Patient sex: M
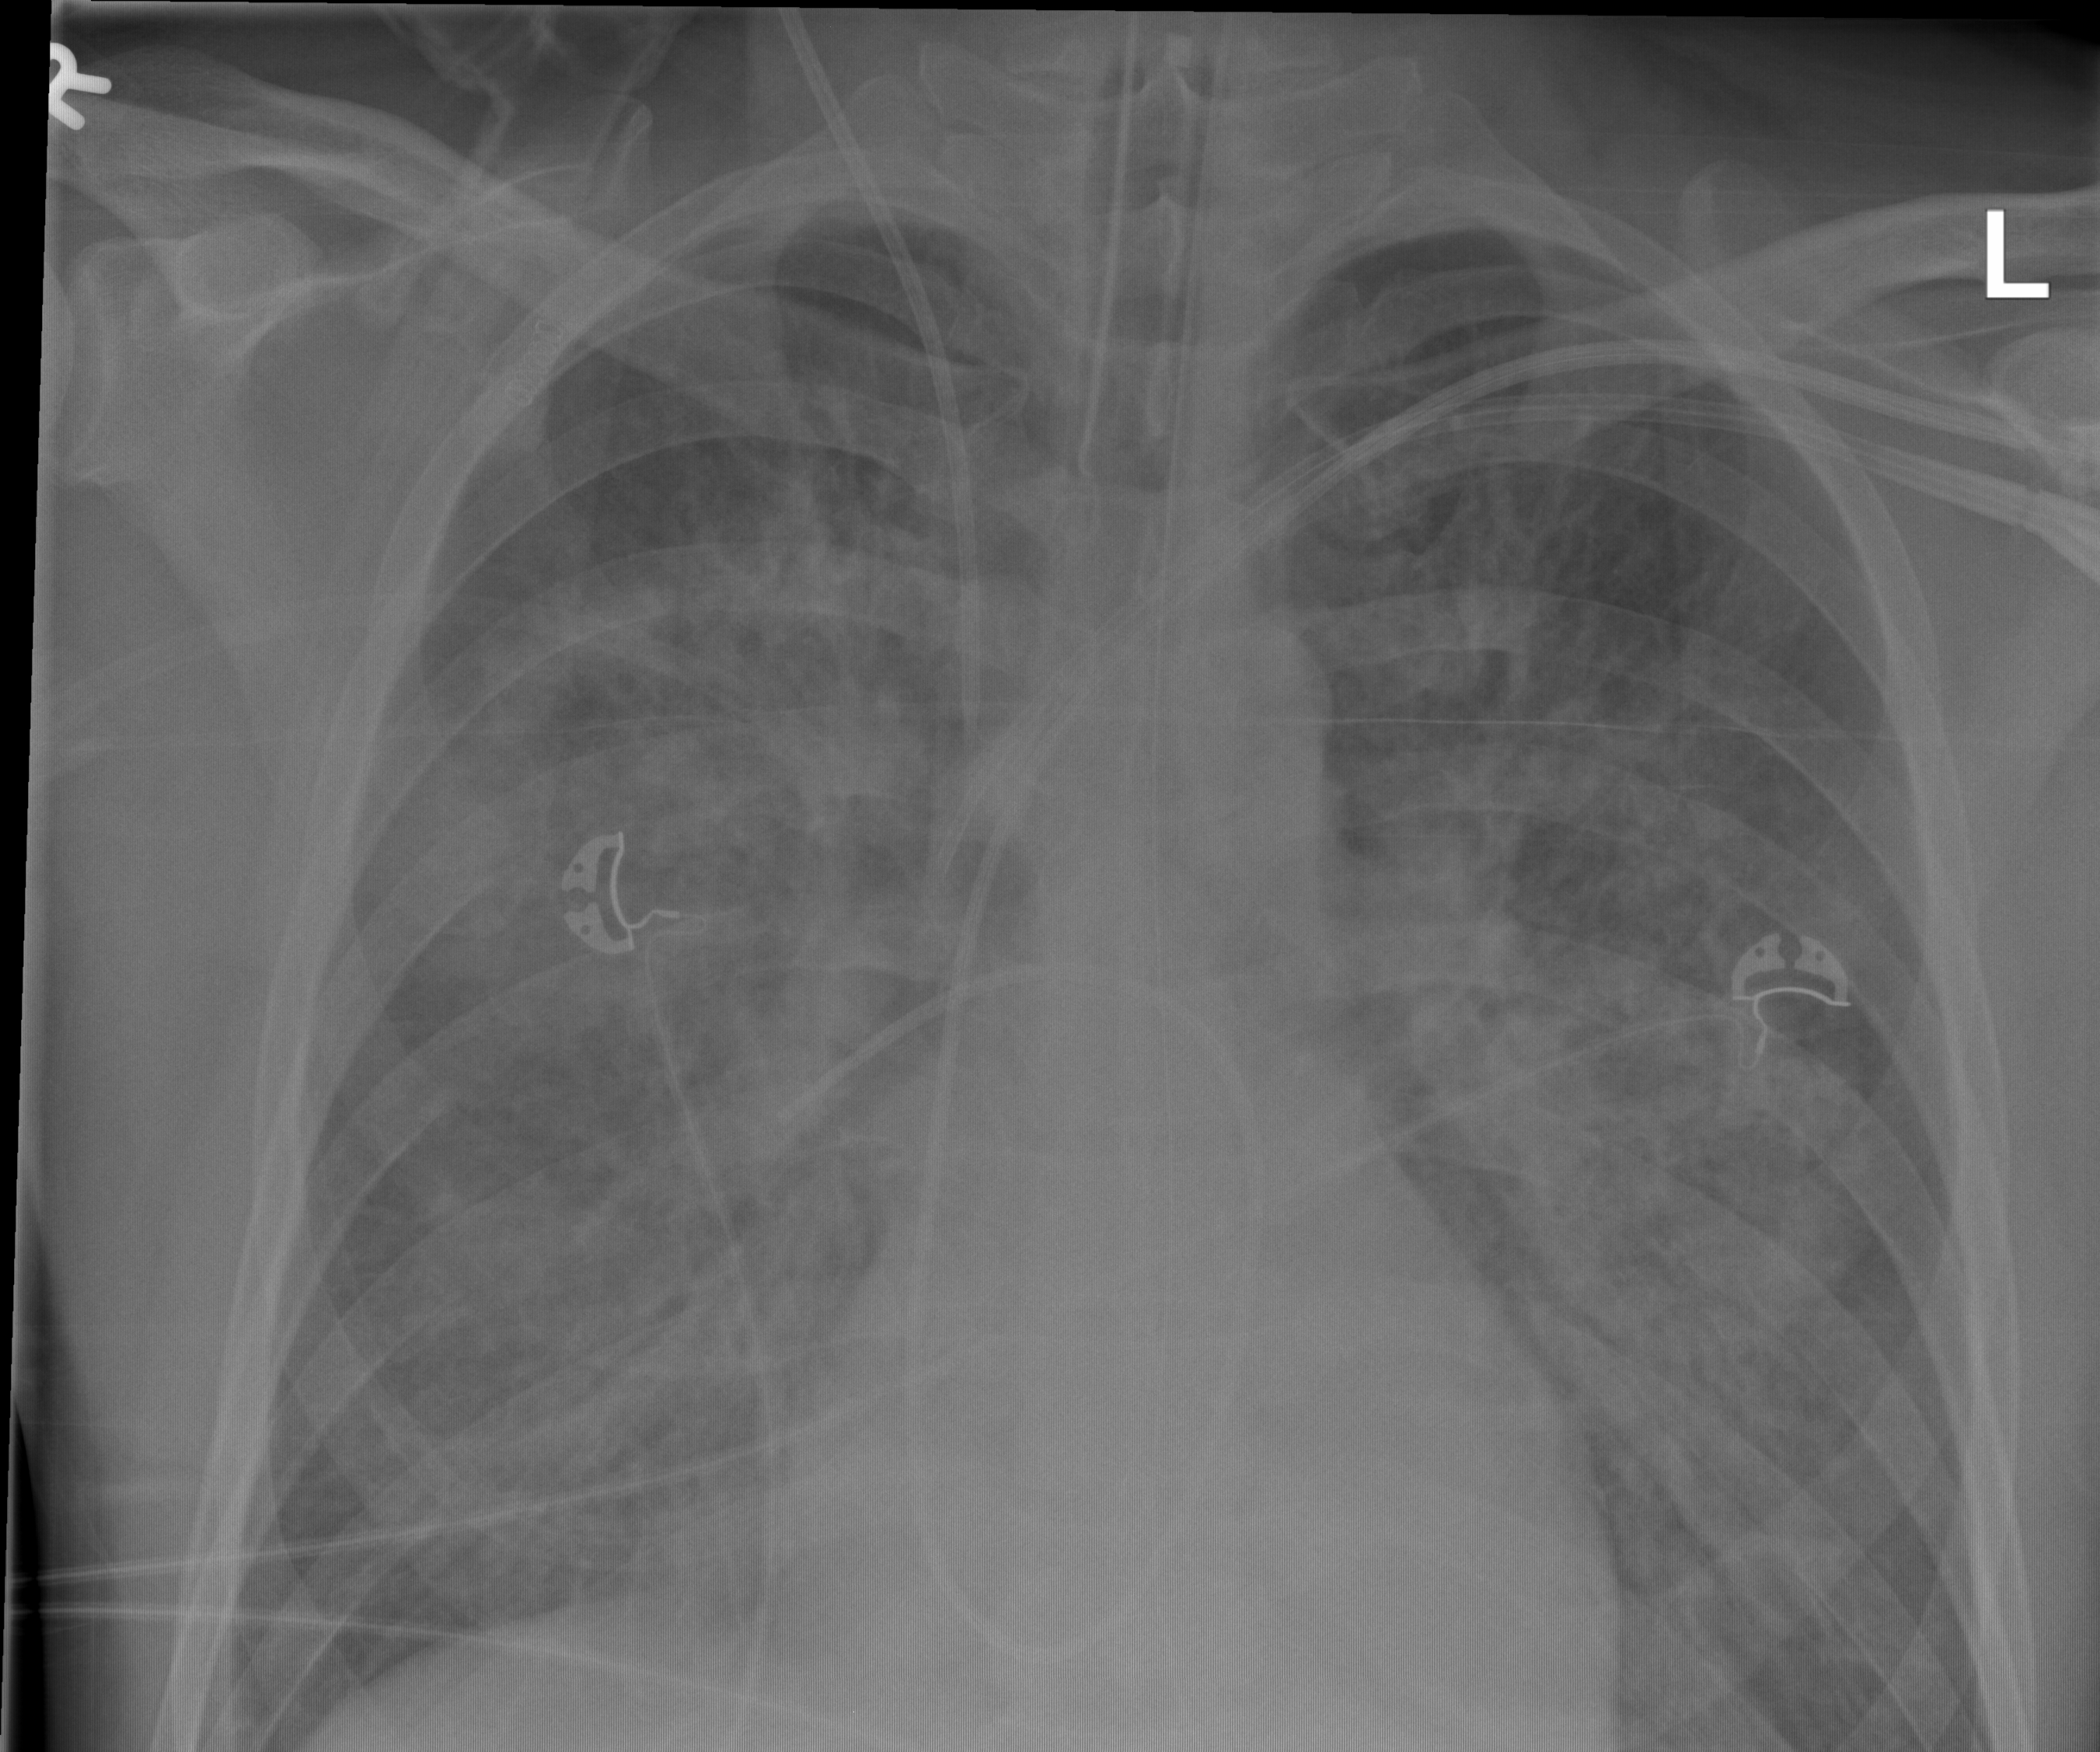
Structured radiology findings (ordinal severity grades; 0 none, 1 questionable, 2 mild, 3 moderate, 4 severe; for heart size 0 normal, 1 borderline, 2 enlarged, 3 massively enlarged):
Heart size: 0
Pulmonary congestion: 2
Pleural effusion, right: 0
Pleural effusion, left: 0
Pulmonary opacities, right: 3
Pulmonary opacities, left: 3
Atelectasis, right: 3
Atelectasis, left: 3